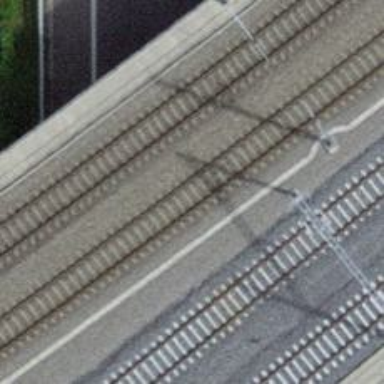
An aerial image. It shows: Bridge with electrified railway tracks featuring contact line.